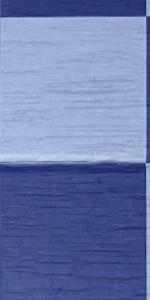
Label: Empty